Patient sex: M
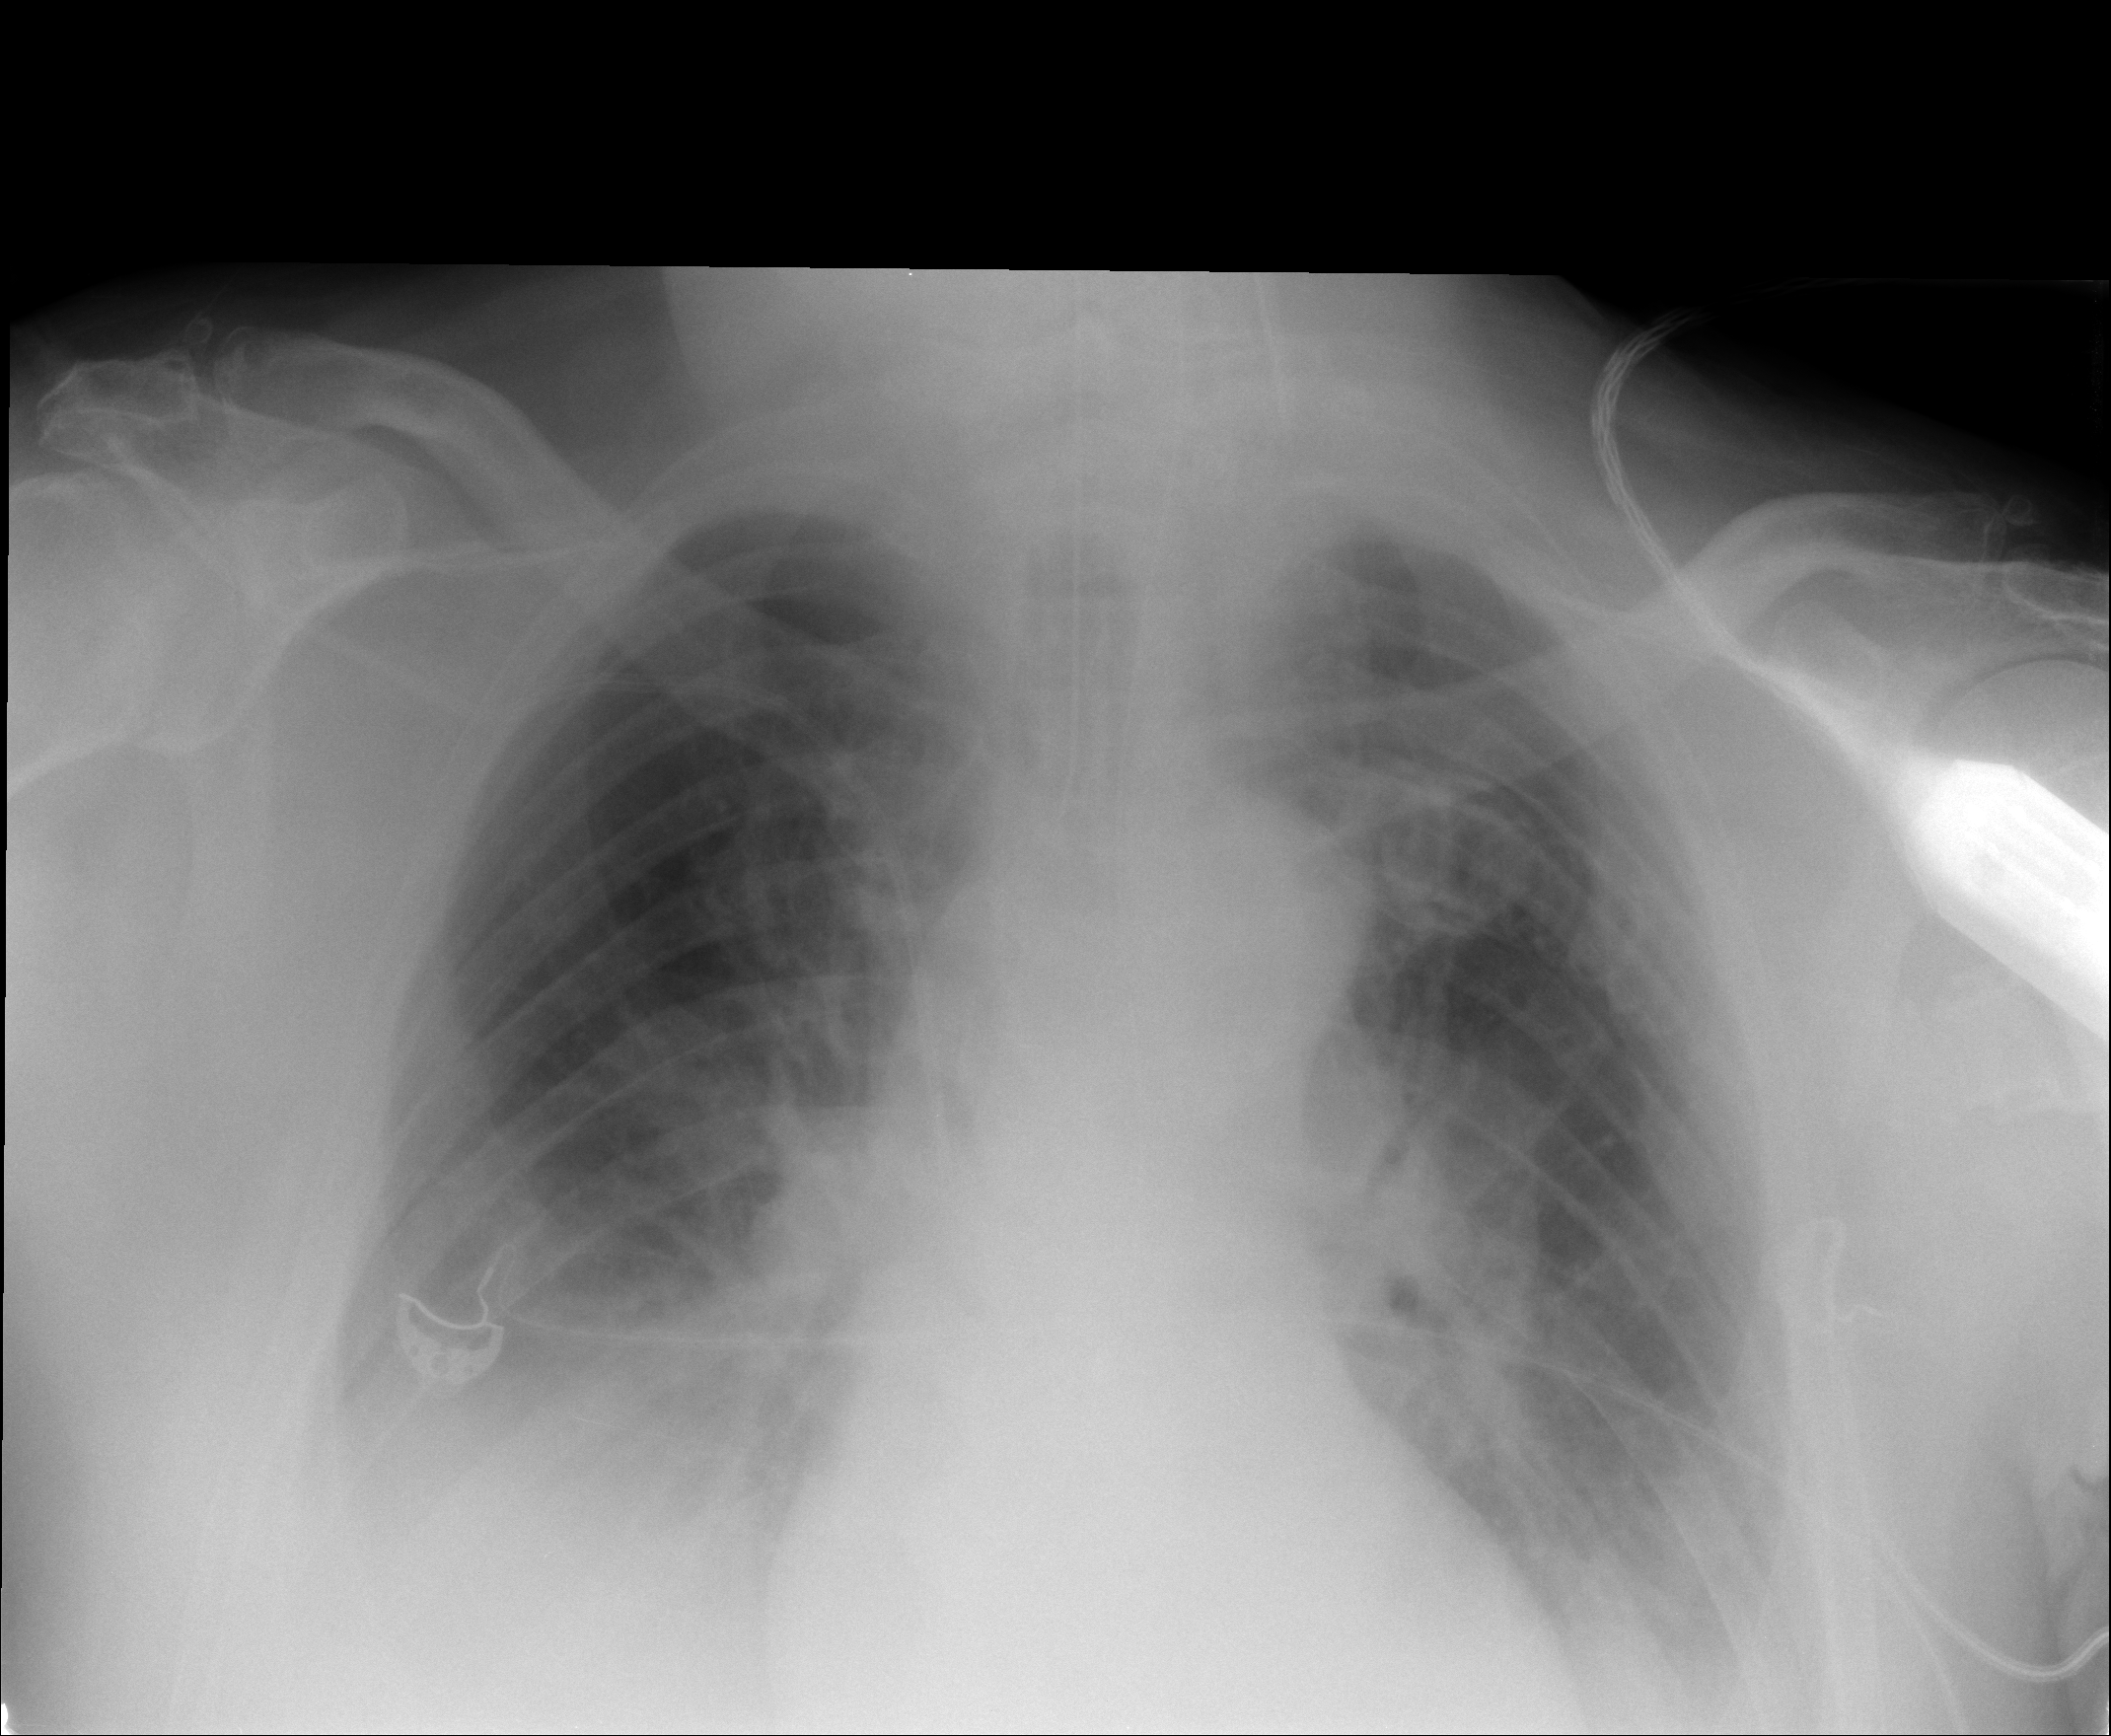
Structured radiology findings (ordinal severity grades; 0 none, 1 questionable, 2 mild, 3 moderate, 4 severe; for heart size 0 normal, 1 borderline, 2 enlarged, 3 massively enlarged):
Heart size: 0
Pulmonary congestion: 0
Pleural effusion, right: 2
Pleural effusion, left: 2
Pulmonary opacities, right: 1
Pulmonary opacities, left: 0
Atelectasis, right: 2
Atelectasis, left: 0